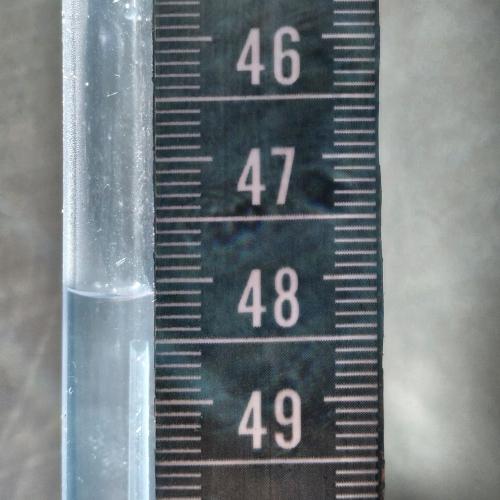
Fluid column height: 48.1 cm